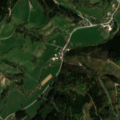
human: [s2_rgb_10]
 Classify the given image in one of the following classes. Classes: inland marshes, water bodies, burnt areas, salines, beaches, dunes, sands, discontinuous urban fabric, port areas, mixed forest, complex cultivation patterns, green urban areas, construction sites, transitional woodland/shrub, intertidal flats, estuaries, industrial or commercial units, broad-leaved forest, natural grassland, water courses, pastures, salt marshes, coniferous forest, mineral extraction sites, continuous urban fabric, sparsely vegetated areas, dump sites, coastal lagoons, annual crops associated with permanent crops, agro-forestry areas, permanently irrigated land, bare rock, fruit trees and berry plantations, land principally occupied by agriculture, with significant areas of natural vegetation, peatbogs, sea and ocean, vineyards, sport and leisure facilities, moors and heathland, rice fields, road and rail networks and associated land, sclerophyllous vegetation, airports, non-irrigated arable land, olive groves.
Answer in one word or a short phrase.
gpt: pastures, coniferous forest, mixed forest